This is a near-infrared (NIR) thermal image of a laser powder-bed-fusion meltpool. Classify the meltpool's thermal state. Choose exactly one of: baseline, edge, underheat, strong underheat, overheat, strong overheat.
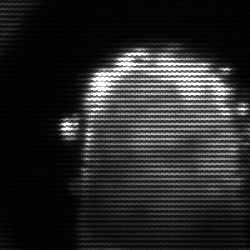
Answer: baseline